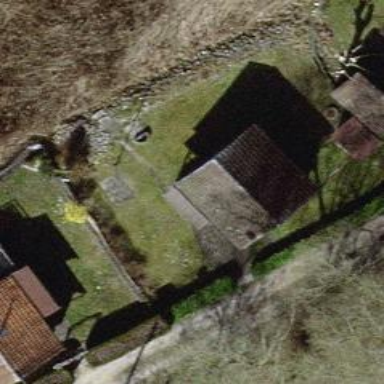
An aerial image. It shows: Simple house.